Question: Hi I am developing my first e-commerce website and some chalanges in the designing of the database are keeping me from moving forward.The site will be an electronics store that will sell computers , tv's ,telephons , tablets etc.This is my database diagram so far:

Now my problem is regarding each product type for example if I have a notebook and a tv this two products will have different properties in the tables.I would think that the notebook will have a column for the CPU , motherboard , video card etc. and the tv columns for type , inches etc.
I have about 38 different product types each having different product descriptions.
The way I tought of it is that for each product type I would create a table but that will result in 38 tables and I do not know if this is the right course of action.
If there is any other way of solving this problem can anyone point me in the right direction?
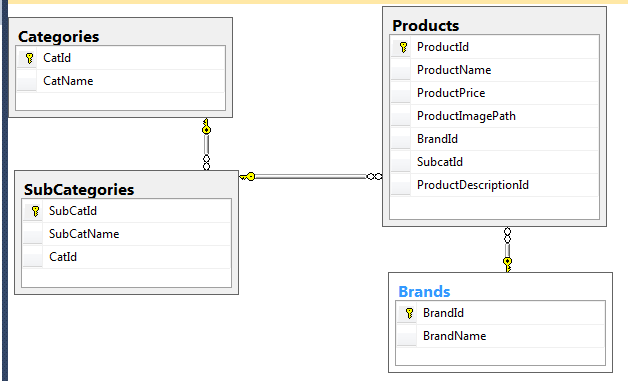
Answer: this db pic i think help you . But if you have not start your development or you can add these field in the table. this one is complete description